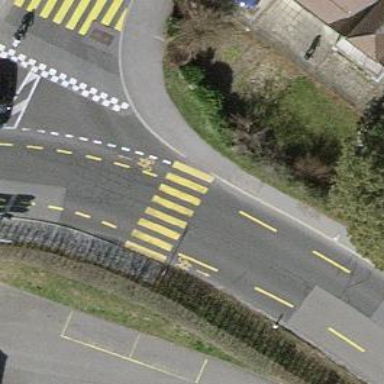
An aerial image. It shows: Marked road crossing.